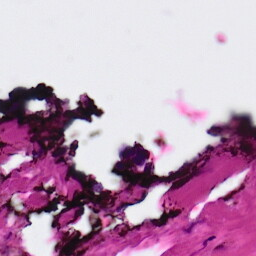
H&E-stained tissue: Ovarian